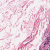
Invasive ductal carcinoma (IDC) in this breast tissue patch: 0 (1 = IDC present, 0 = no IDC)